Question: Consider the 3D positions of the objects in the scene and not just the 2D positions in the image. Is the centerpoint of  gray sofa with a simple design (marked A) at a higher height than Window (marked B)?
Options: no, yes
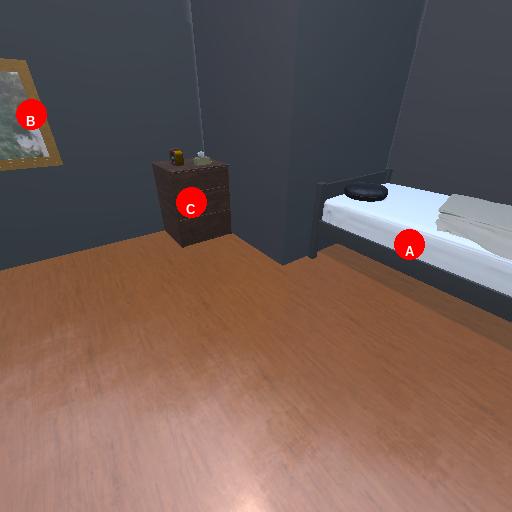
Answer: no